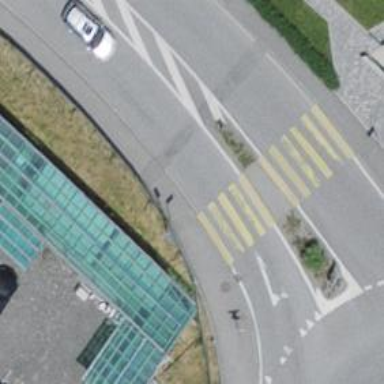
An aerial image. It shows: Zebra crossing with pedestrian island.